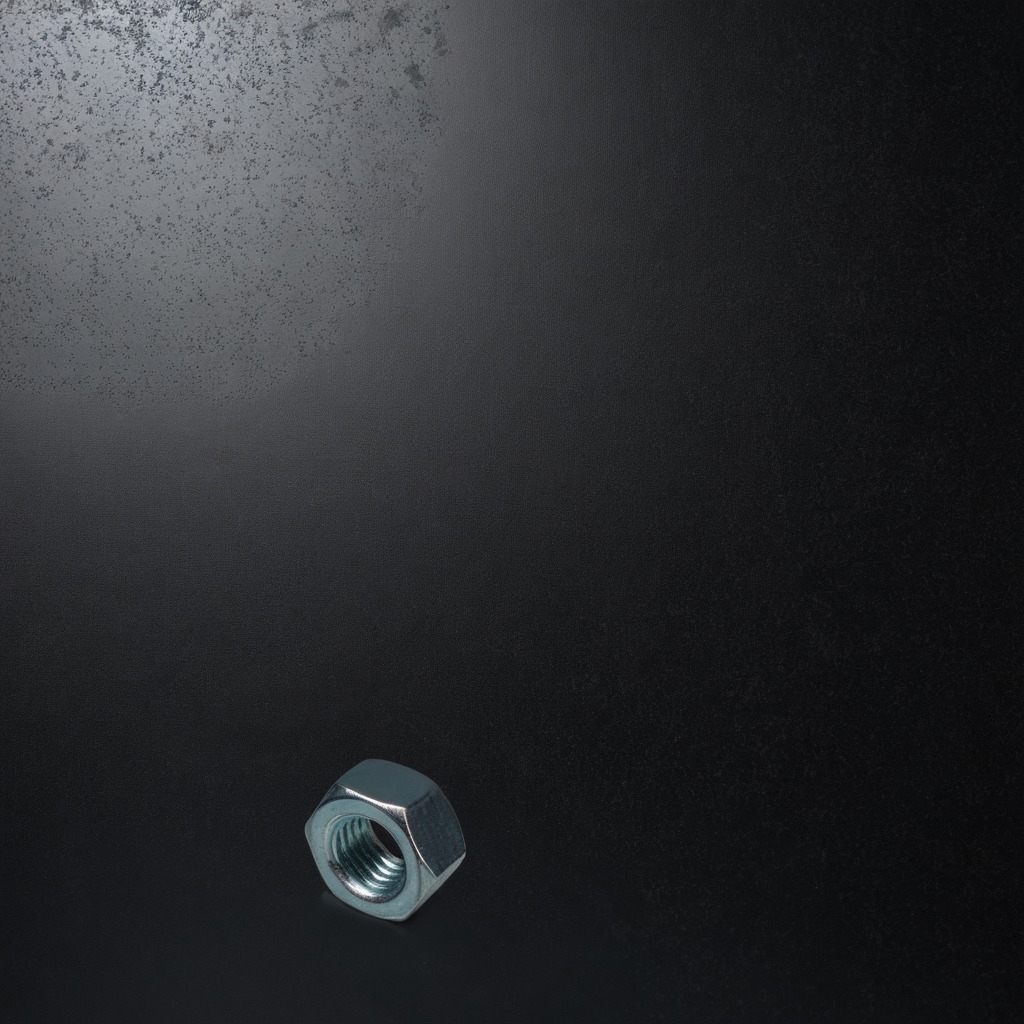
A metal nut is lying on the tabletop.